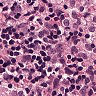
Metastatic tissue present: yes